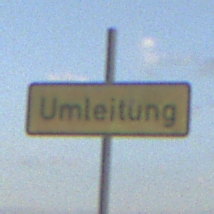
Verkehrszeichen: Umleitungsankuendigung
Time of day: SunriseSunset
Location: Outdoor (Nature)
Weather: PartlyCloudy
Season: NotSpecified
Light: Natural